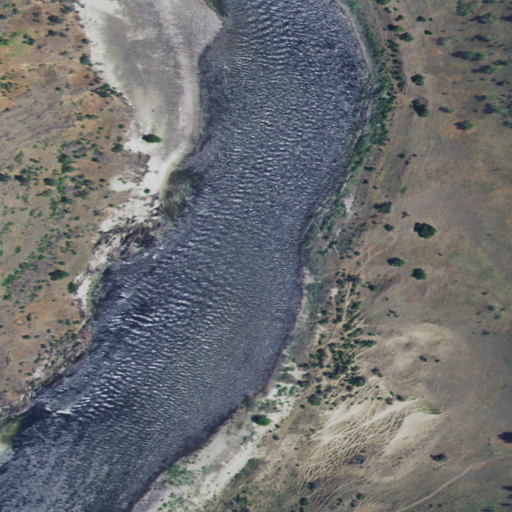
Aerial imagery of bar in Idaho named Shorts Bar containing open water, grassland, shrub, and evergreen forest